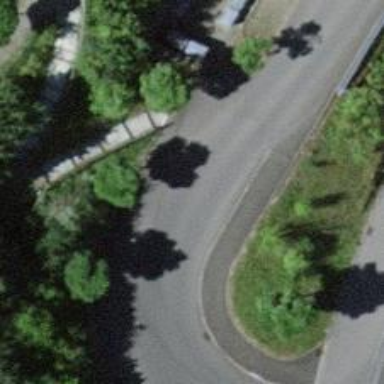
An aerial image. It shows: Unmarked crossing on the road.